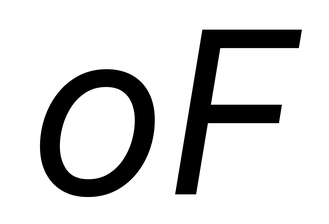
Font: Inter-Italic_Italic